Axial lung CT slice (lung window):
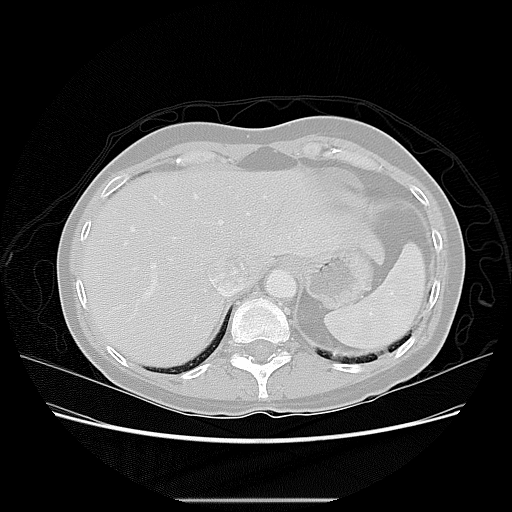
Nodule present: no